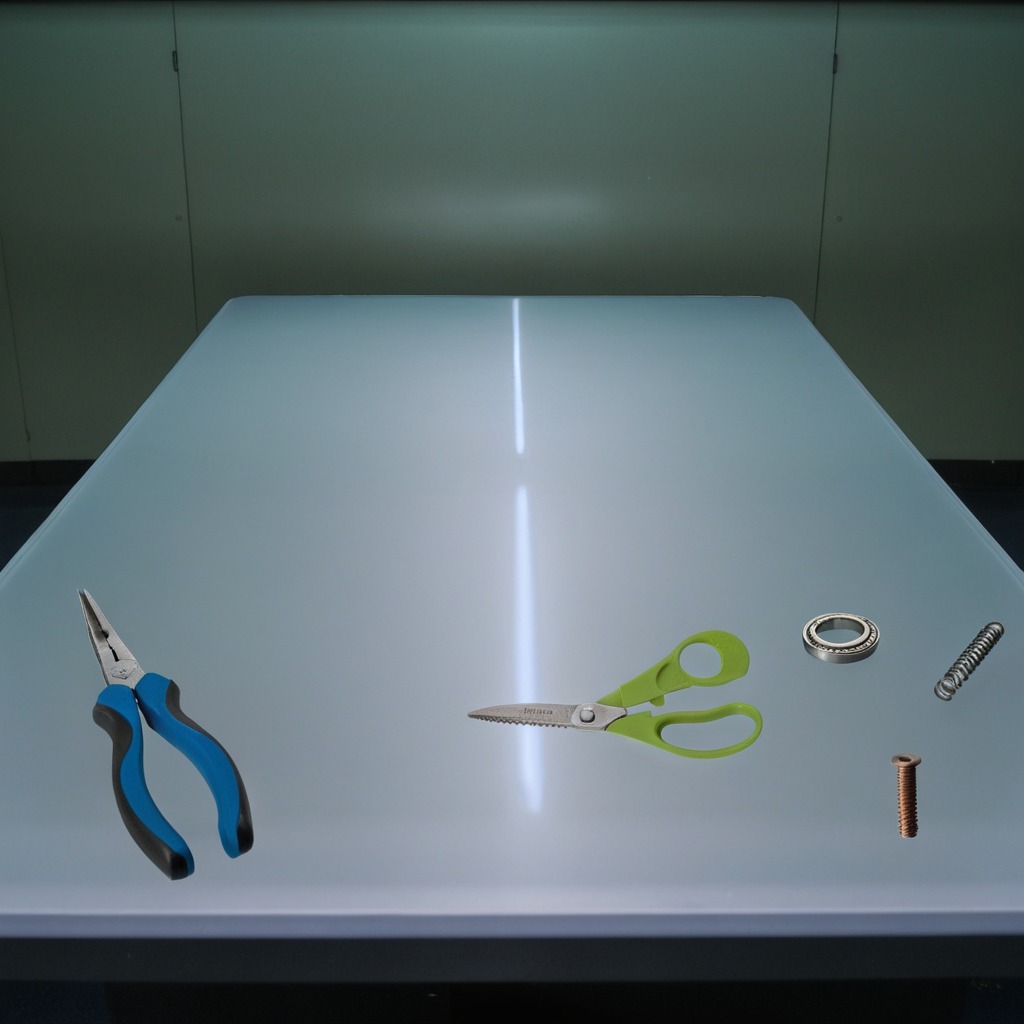
A metal ball bearing, a metal machine screw, pliers, a coiled metal spring, and a pair of scissors are lying on a clean empty table in a railway signal maintenance room lit by harsh overhead fluorescents.